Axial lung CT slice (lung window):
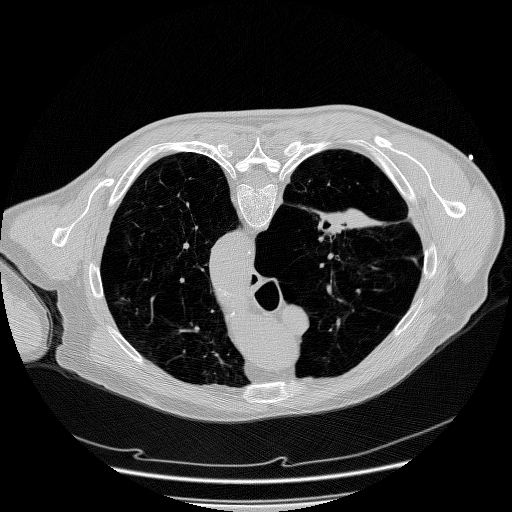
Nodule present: no